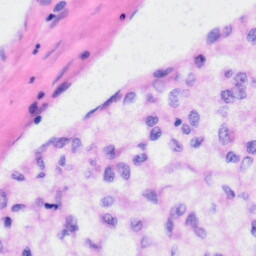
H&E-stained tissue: Liver